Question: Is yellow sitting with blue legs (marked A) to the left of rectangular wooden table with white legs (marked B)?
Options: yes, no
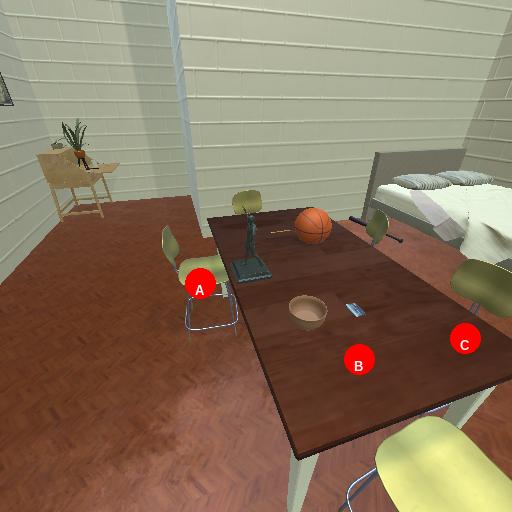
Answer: yes